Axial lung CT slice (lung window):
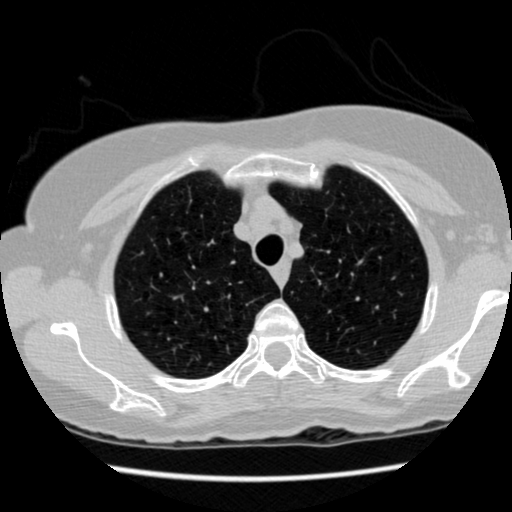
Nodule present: no